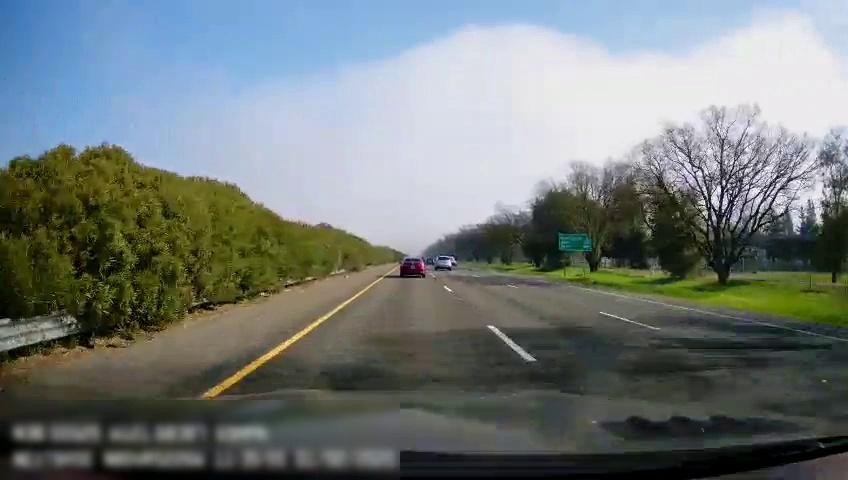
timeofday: Day
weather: Sunny
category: Drivable Space
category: Vehicles | Car
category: Vehicles | SUV
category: Vehicles | SUV
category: Vehicles | Car
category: Lanes | Current Lane
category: Lanes | Current Lane
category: Lanes | Alternate Lane
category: Lanes | Alternate Lane
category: Traffic | Signs